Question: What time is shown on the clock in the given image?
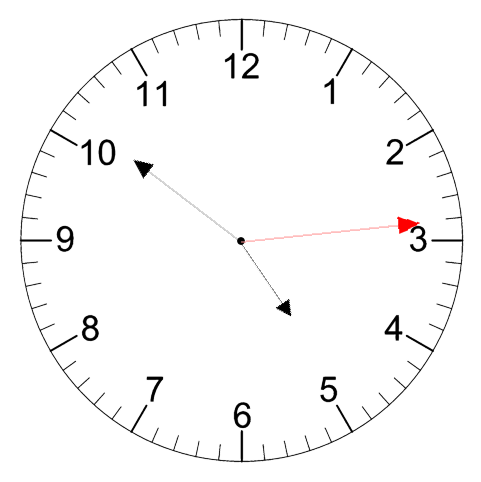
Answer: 04:51:14